Question: I'm trying to learn 'C++'. And I have some operator overloading functions like below (I took it from The C++ Programming Language fourth edition, page 76):
'''
complex& operator+=(complex z) { re += z.re; im += z.im; return *this; } // add to re and im
// and return the result
complex& operator-=(complex z) { re -= z.re; im -= z.im; return *this; }
complex& operator*=(complex); // defined out-of-class somewhere
complex& operator/=(complex); // defined out-of-class somewhere
'''
The '+=' overloading is working fine, but for '-=' , I got compiler errors:

If I remove the '=' and just overload '-' operator, it compiles. What is the reason ? I'm wondering what I have done wrong? I have tried several combinations, clear-rebuild the solution,re-start the Visual studio, but they didn't work.
Note: I'm using Visual Studio 2013 and I have installed the <URL>
Here is the full class definition:
'''
class complex{
double re, im;
// representation: two doubles
public:
complex(double r, double i) :re{ r }, im{ i } {} // construct complex from two scalars
complex(double r) :re{ r }, im{ 0 } {} // construct complex from one scalar
complex() :re{ 0 }, im{ 0 } {} // default complex: {0,0}
double real() const { return re; }
void real(double d) { re = d; }
double imag() const { return im; }
void imag(double d) { im = d; }
complex& operator+=(complex z) { re += z.re; im += z.im; return *this; } // add to re and im
// and return the result
complex& operator-=(complex z) { re -= z.re; im -= z.im; return *this; }
complex& operator*=(complex); // defined out-of-class somewhere
complex& operator/=(complex); // defined out-of-class somewhere
};
'''
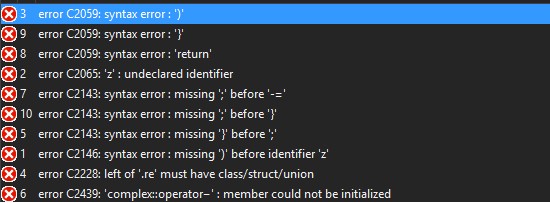
Answer: It seems that in token '-=' there are some other symbols (It seems that instead a minus there is some other character)
'''
operator-=(
'''
Retype token '-=' anew or copy the whole line from my post.:)
'''
complex& operator-=(complex z) { re -= z.re; im -= z.im; return *this; }
'''